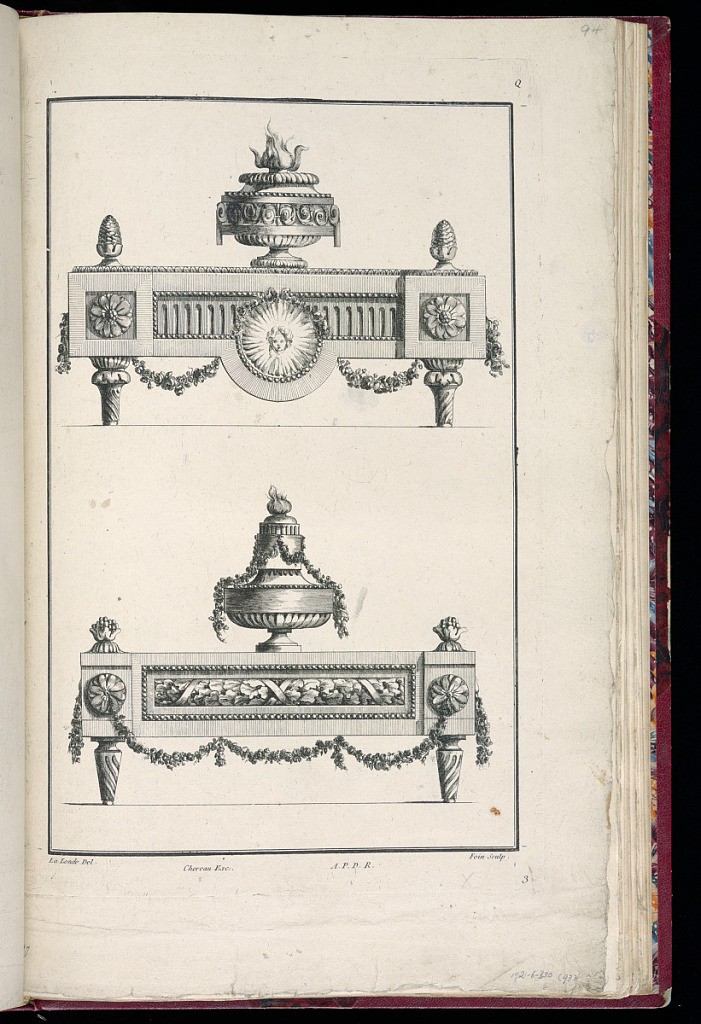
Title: Burner Designs for Pedestals
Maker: Richard de Lalonde, French, active 1780–96
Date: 1785-1788
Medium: Etching on off-white laid paper
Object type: Print
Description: The plate is divided into two, with a burner on a pedestal in the upper and lower halves of the sheet. At top, the burner is ornamented with gadrooning and scrolling acanthus leaves. It sits on a wide, low pedestal that has at its center a medallion with a mascaron, edges with bead course. The pedestal also has fluting, is draped with garlands, has rosettes in its corners, and pinecone finials at the edges. The burner in the lower half of the page is draped with garland of flowers and decorated with gadrooning and fluting. It sits on a pedestal that has a frieze of bound oak leaf, rosettes at its edges, and floral garland. The plate is signed and numbered.